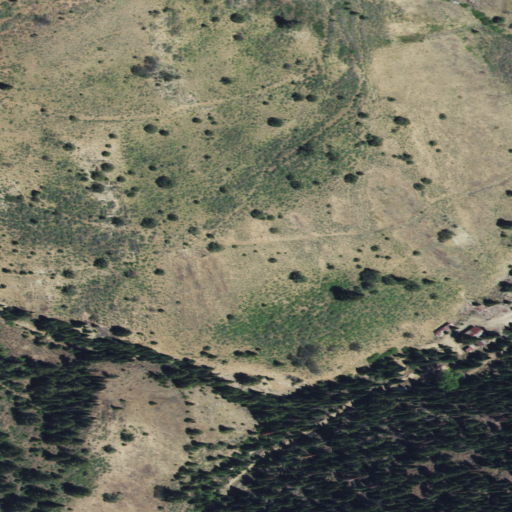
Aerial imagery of valley in Idaho named Coffee Gulch containing shrub, evergreen forest, grassland, and open development